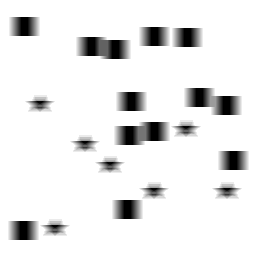
Squares: 13
Triangles: 0
Stars: 7
Total shapes: 20